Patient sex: F
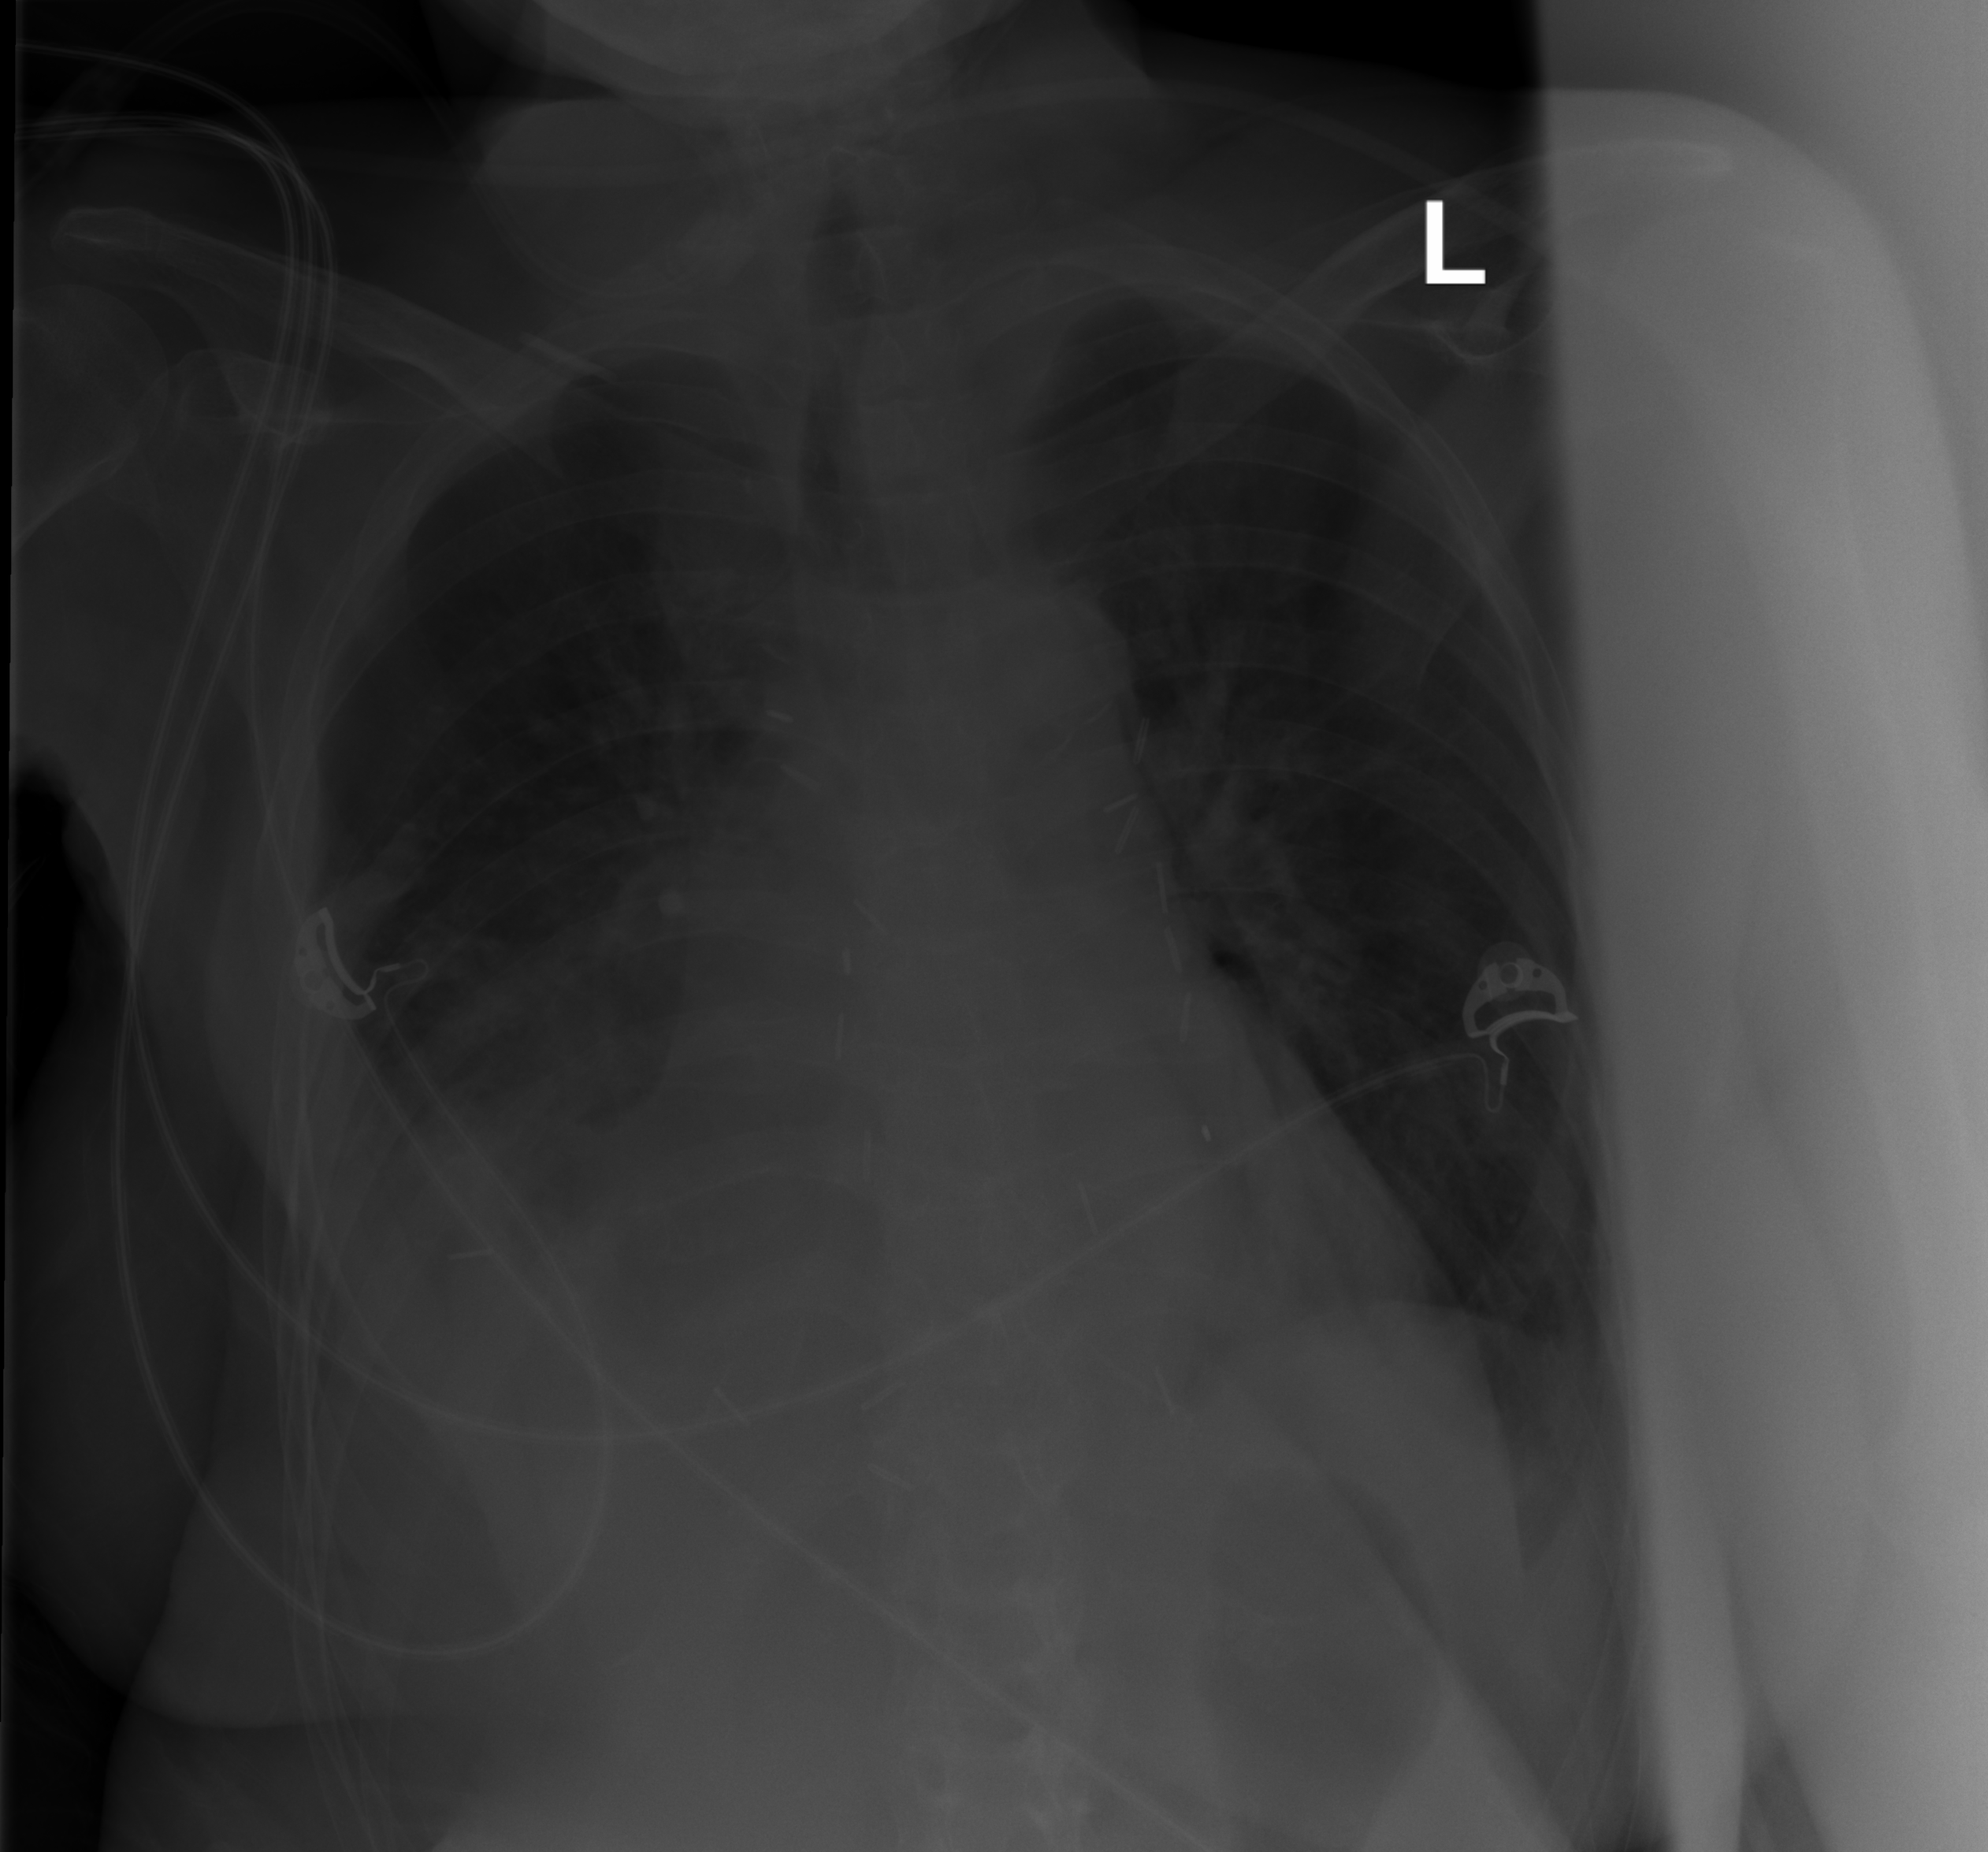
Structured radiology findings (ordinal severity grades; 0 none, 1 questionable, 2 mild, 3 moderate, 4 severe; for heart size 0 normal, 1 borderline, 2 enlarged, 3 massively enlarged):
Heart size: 2
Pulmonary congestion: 2
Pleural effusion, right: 2
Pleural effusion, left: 1
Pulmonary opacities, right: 0
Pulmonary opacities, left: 0
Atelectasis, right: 2
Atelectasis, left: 0